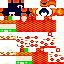
A female human skin with medium skin, wearing brown hood dressed in a orange hoodie and black pants, featuring a closed mouth.